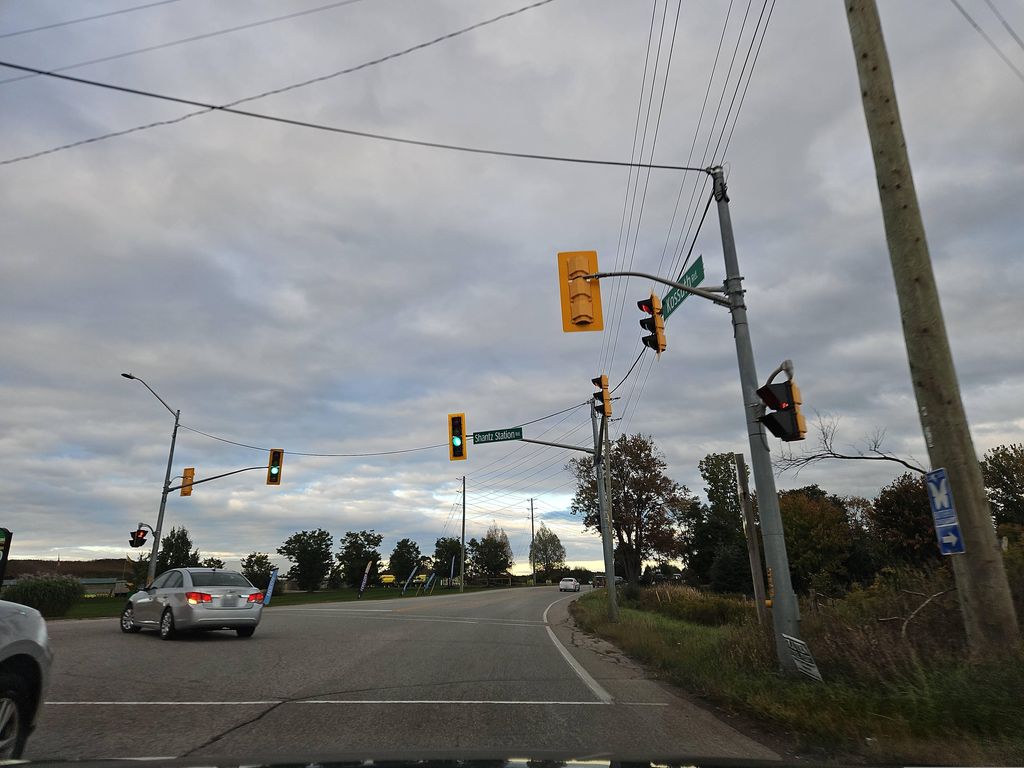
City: kitchener-waterloo